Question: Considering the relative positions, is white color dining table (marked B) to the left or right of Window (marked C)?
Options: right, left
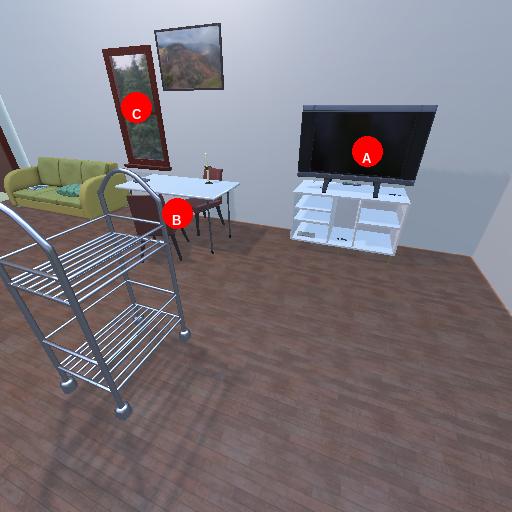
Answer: right